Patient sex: F
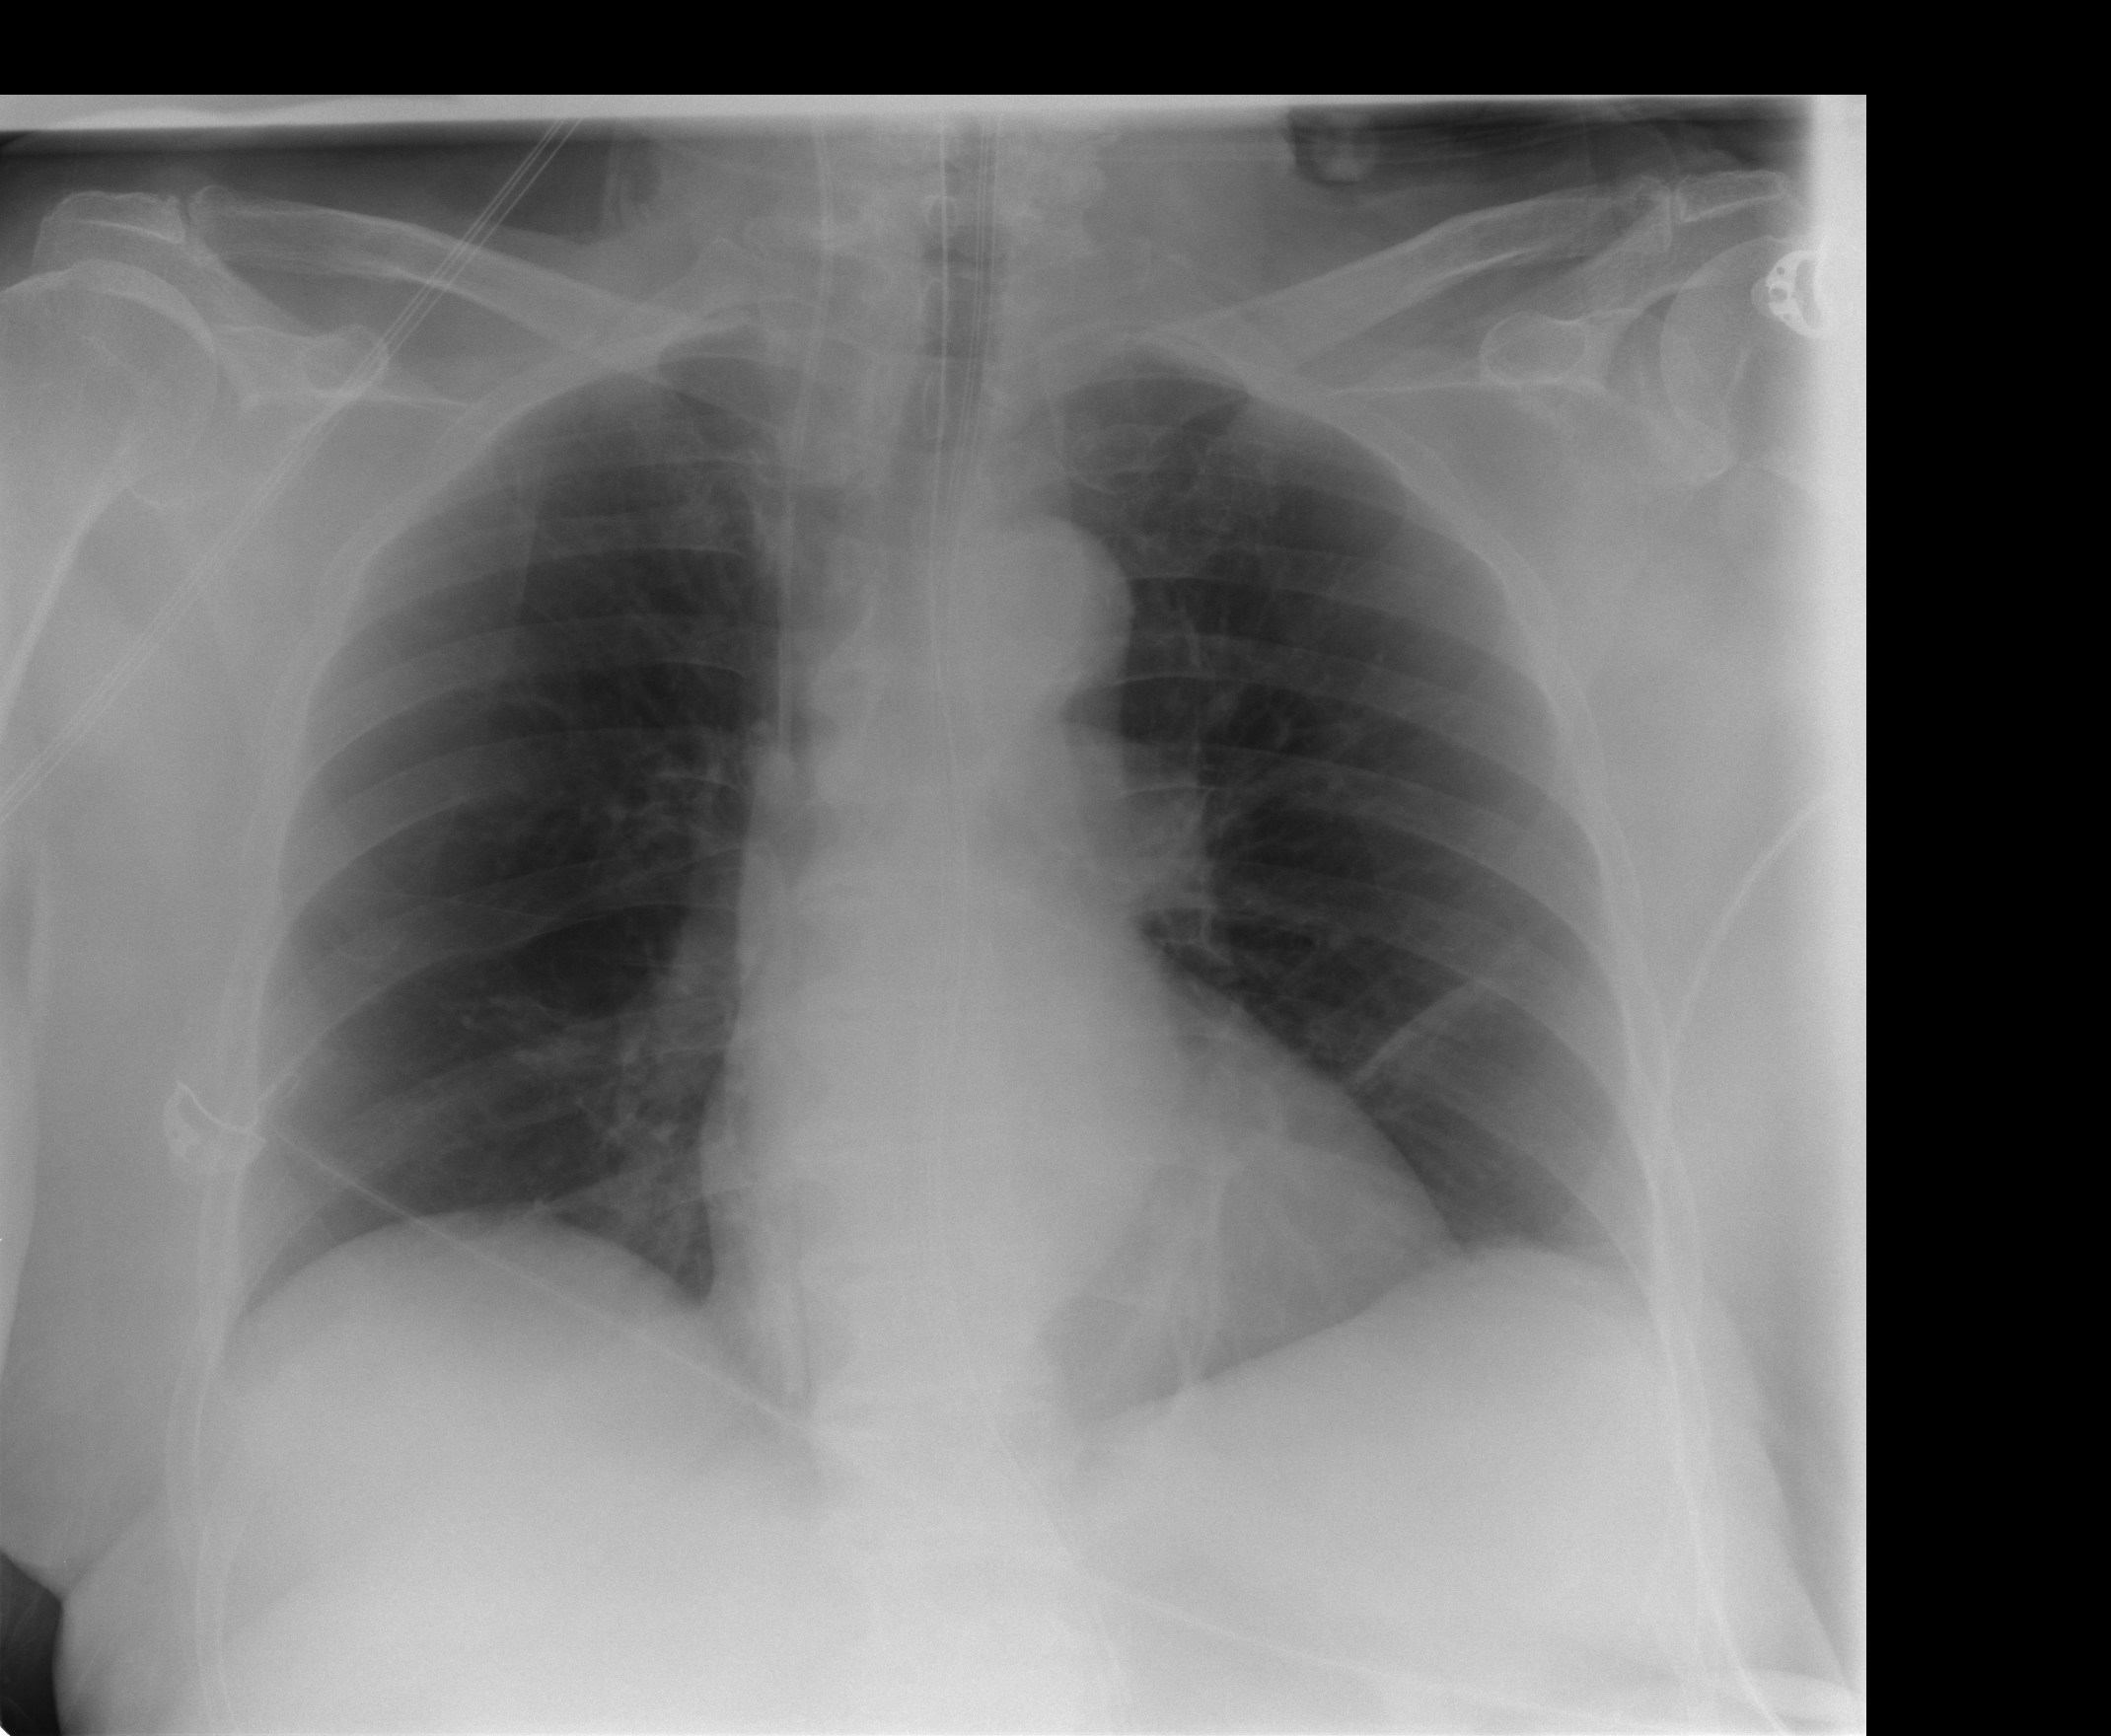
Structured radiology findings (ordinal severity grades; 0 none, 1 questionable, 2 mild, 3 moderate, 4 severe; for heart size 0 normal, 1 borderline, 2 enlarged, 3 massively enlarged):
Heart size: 0
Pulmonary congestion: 0
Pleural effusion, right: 0
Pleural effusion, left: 0
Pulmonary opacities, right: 0
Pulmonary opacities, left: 0
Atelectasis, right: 0
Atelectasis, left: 2